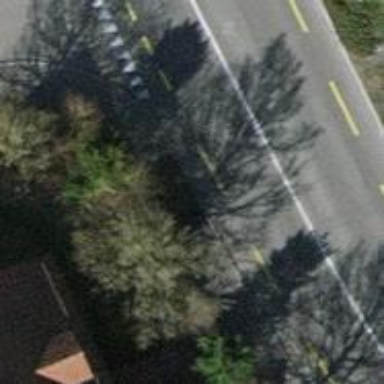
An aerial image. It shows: Sidewalk.